Question: How to create custom "rename" dialog for my type of resource in Eclipse (basic refactoring)?
I'm using eclipse to open certain types of files (not java) in custom GEF editor.
Now I want to do some extra job if file is renamed (update referenced to it if user wants etc.). I want to use custom "rename" dialog and add several "checkboxes" there (like [x] update reference1, [x] update reference2, [x] do other extra job)
I.e. I need something like that, but for my own type of resources:

Thanks
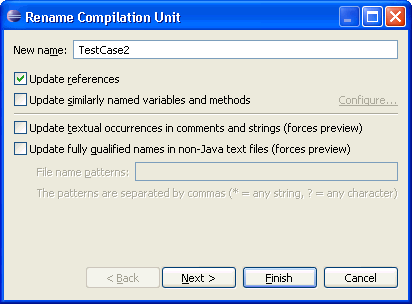
Answer: It seems LTK doesn't allow to change UI of rename dialog. It's only possible to add custom pre/post changes, more information can be found in this thread <URL>